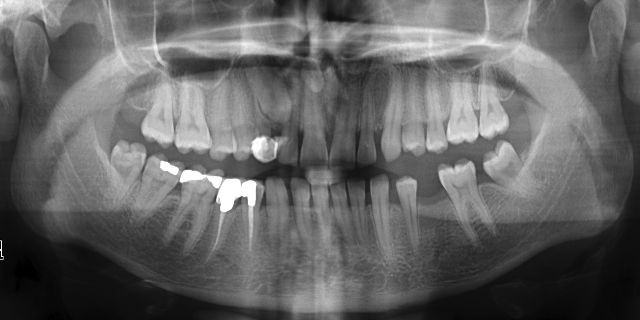
adult